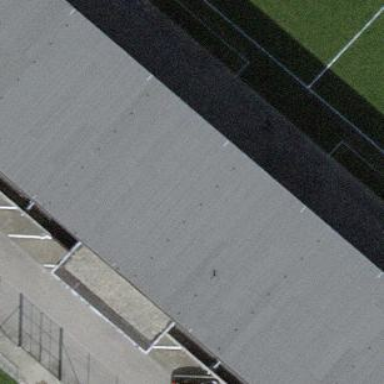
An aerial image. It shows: Sports centre building.